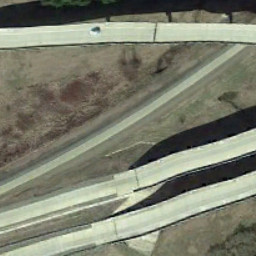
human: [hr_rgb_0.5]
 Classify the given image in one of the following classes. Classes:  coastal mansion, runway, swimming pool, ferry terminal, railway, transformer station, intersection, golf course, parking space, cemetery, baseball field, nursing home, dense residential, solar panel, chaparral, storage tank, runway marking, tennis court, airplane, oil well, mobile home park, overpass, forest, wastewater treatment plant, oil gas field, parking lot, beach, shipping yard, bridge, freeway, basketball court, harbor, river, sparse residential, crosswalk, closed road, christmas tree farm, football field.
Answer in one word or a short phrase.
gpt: overpass